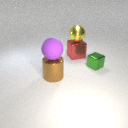
large red metal cube to the left of small green metal cube